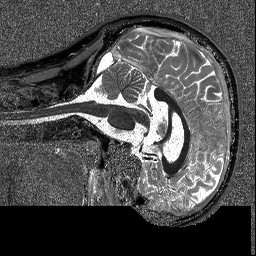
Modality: T1map
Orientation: sagittal
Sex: male